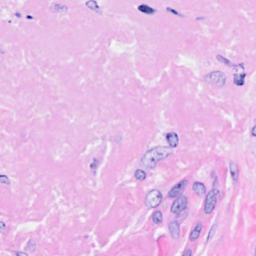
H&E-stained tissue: Breast